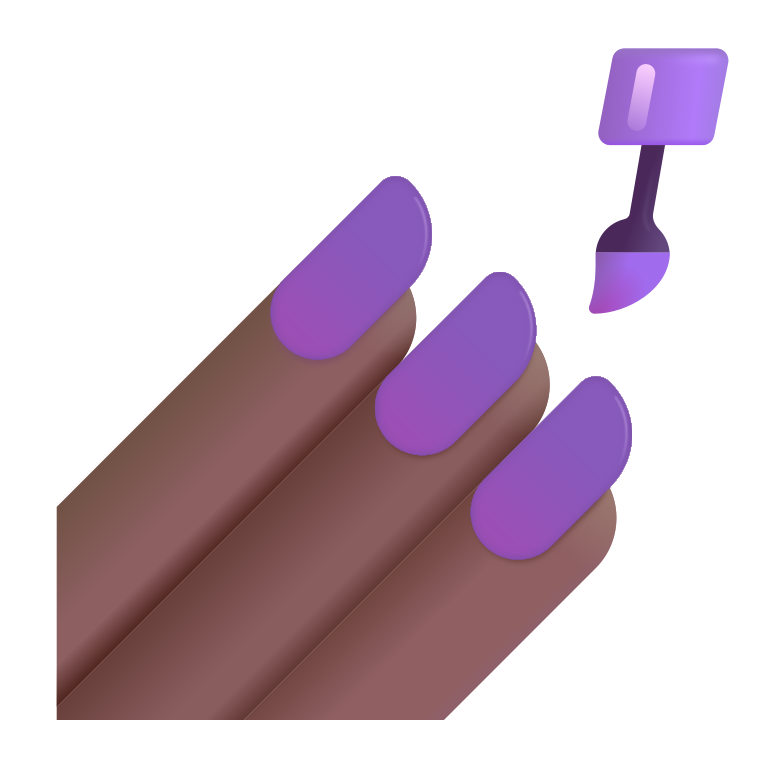
nail polish color  dark